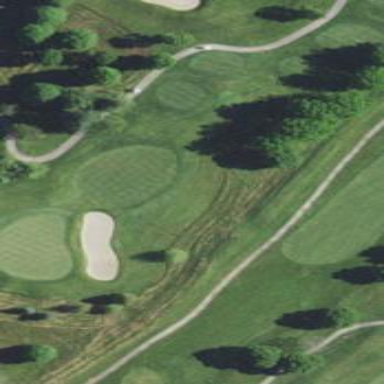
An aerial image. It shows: Golf fairway surrounded by grass.